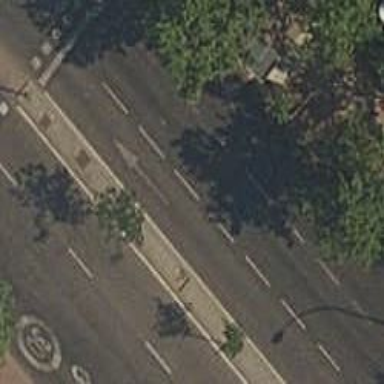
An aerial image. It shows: Secondary road with asphalt surface.